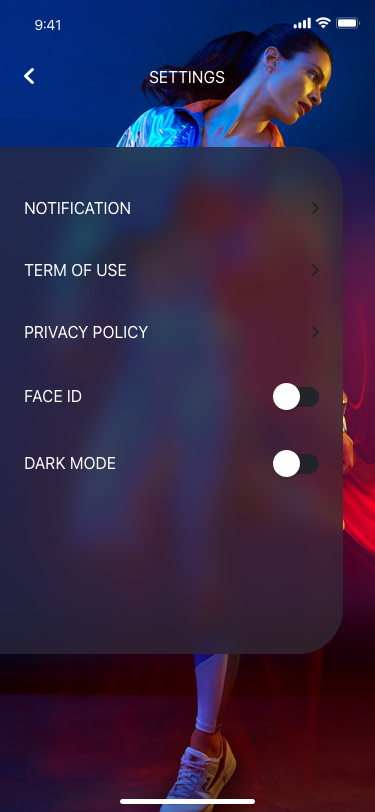
Text in this UI design:
NOTIFICATION
TERM OF USE
PRIVACY POLICY
FACE ID
DARK MODE
SETTINGS